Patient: sex M, age 59
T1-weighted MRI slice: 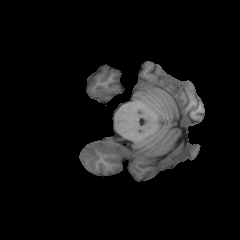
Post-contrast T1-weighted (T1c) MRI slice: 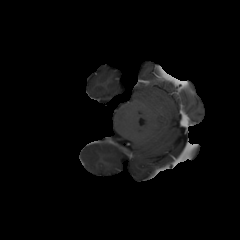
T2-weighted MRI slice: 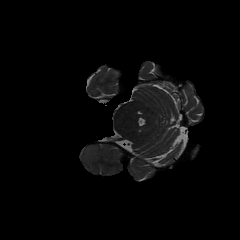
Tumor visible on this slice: yes
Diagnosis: Astrocytoma, IDH-wildtype
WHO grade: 3